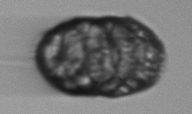
Label: Margalefidinium